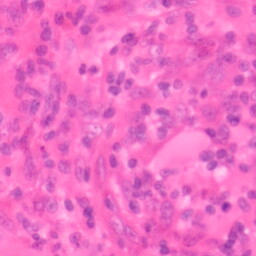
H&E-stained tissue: Colon